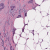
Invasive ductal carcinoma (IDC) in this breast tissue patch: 1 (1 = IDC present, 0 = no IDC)